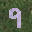
Label: 9